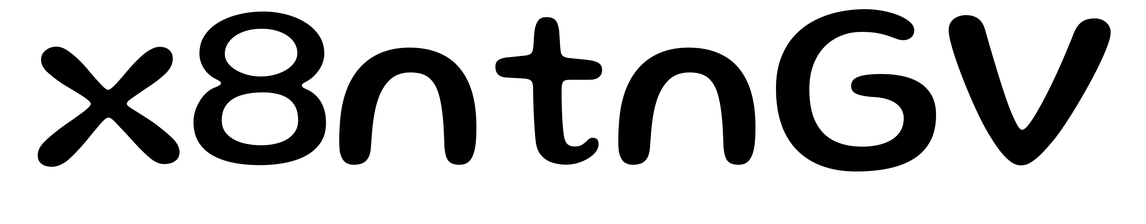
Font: Gluten_Regular